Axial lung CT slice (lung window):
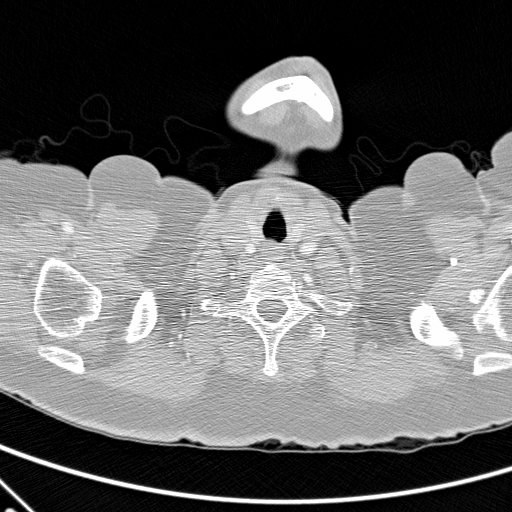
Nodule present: no